Aerial crown-view tile of a tropical tree (Barro Colorado Island, Panama), acquired 20250715:
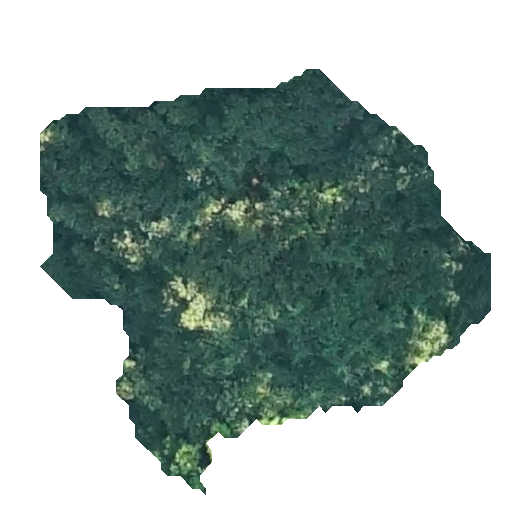
Species: Tachigali panamensis
GBIF accepted scientific name: Tachigali panamensis
Crown area: 176.689 m²